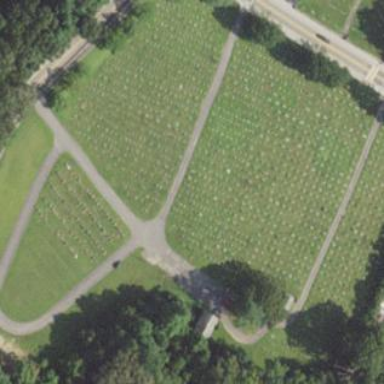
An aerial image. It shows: Cemetery.